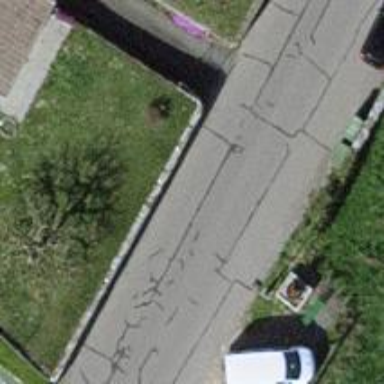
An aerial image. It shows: Asphalt road in residential area.